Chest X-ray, PA view. Patient: 40 years old, sex F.
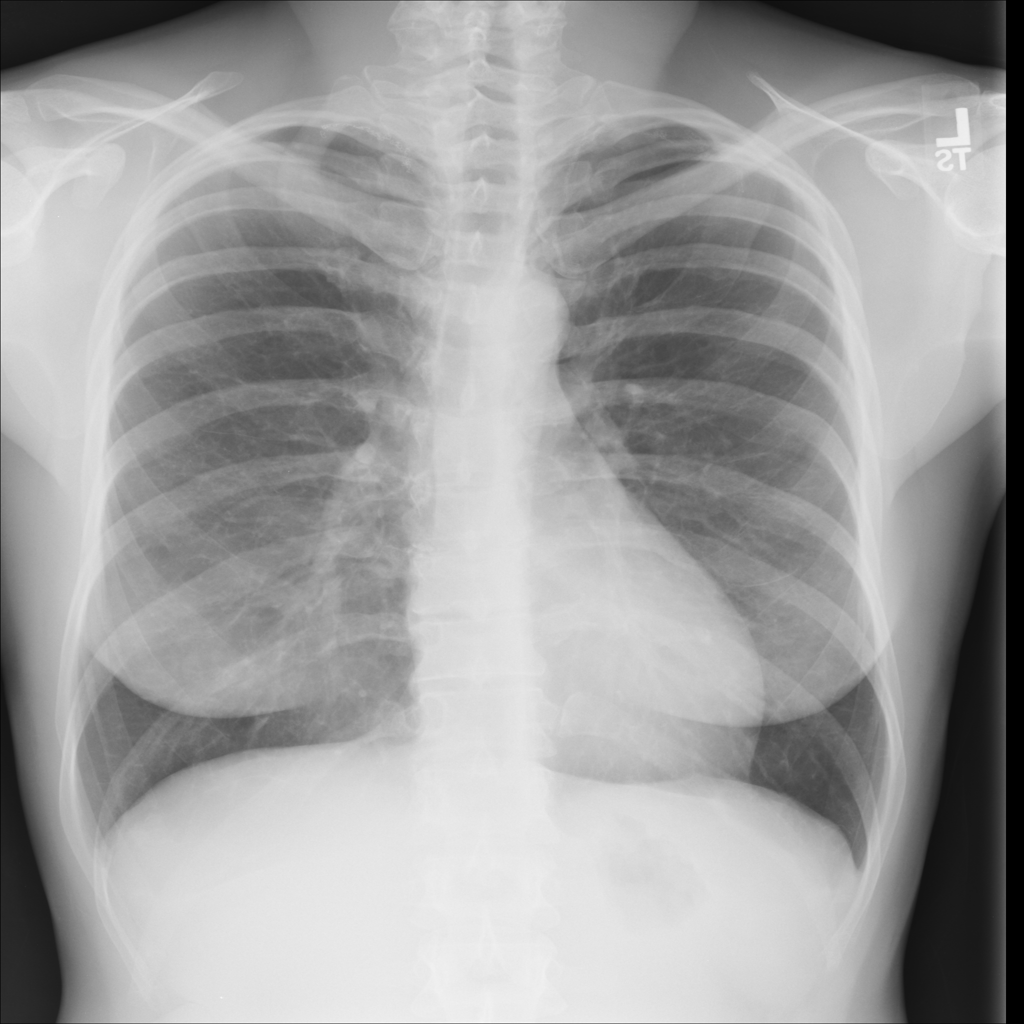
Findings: No Finding